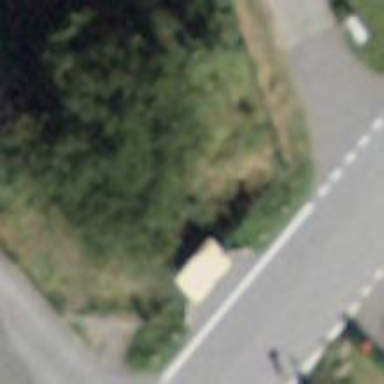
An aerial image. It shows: Bus stop with platform for public transport.